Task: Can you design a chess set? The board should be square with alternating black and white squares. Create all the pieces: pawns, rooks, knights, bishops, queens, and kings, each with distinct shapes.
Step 973:
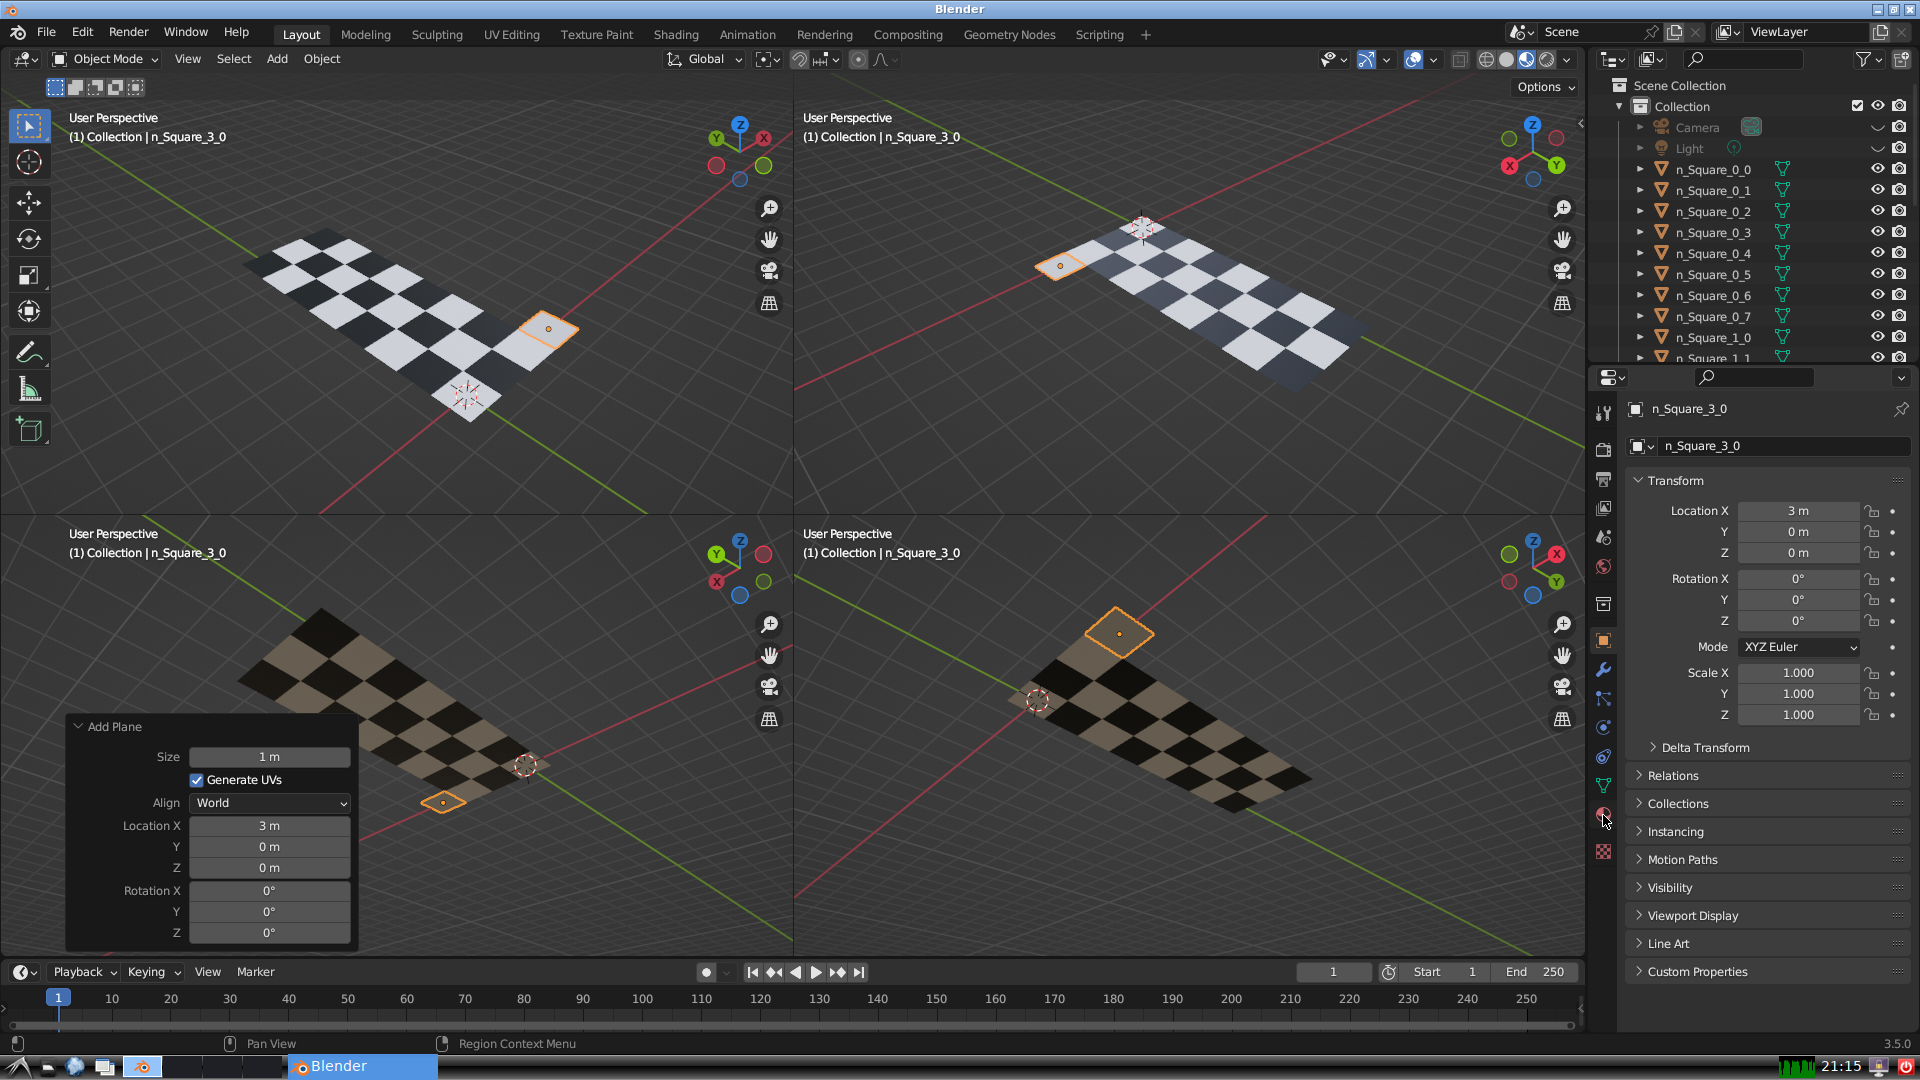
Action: click: no